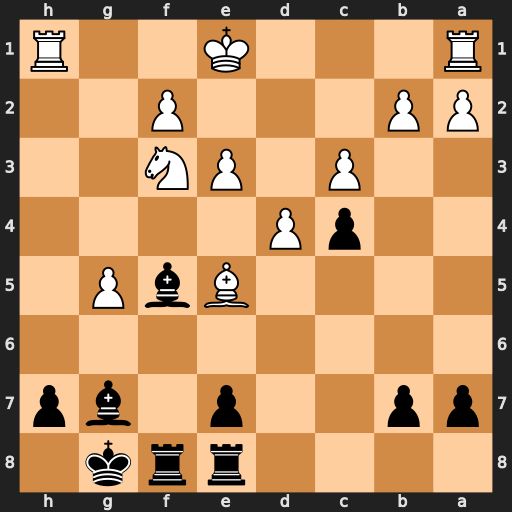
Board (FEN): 4rrk1/pp2p1bp/8/4BbP1/2pP4/2P1PN2/PP3P2/R3K2R
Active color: b
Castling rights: KQ
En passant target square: -
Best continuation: Be4 Nd2 Bxh1 Bxg7 Kxg7